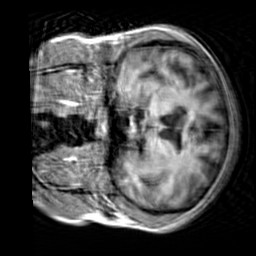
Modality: T1w
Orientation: coronal
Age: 33
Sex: female
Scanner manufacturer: siemens
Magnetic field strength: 3 T
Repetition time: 2.3 s
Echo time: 0.00303 s